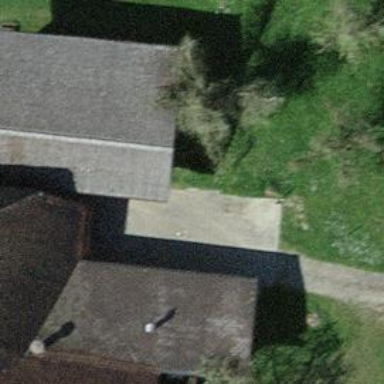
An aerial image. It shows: Shed.